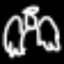
Label: angel